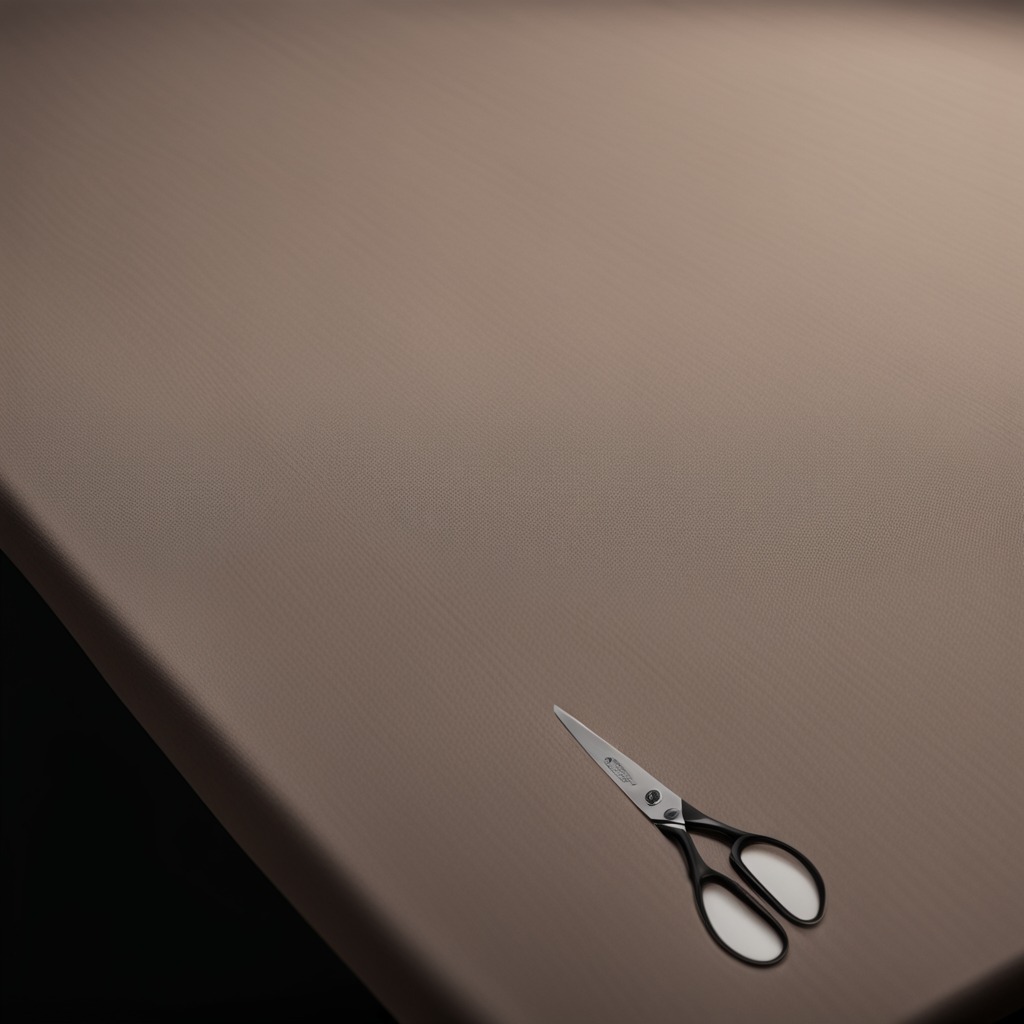
A scissor is lying on a wooden table.